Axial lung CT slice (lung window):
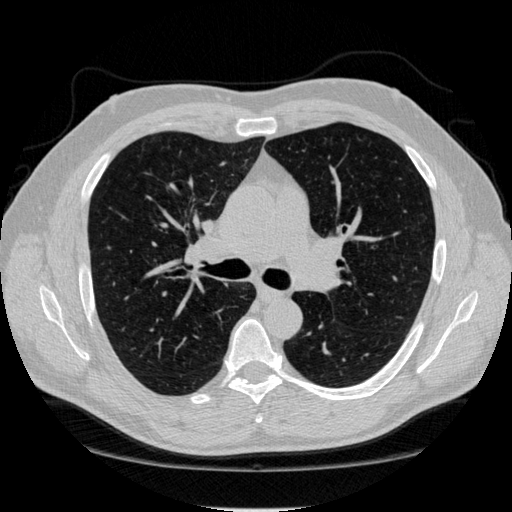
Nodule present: no